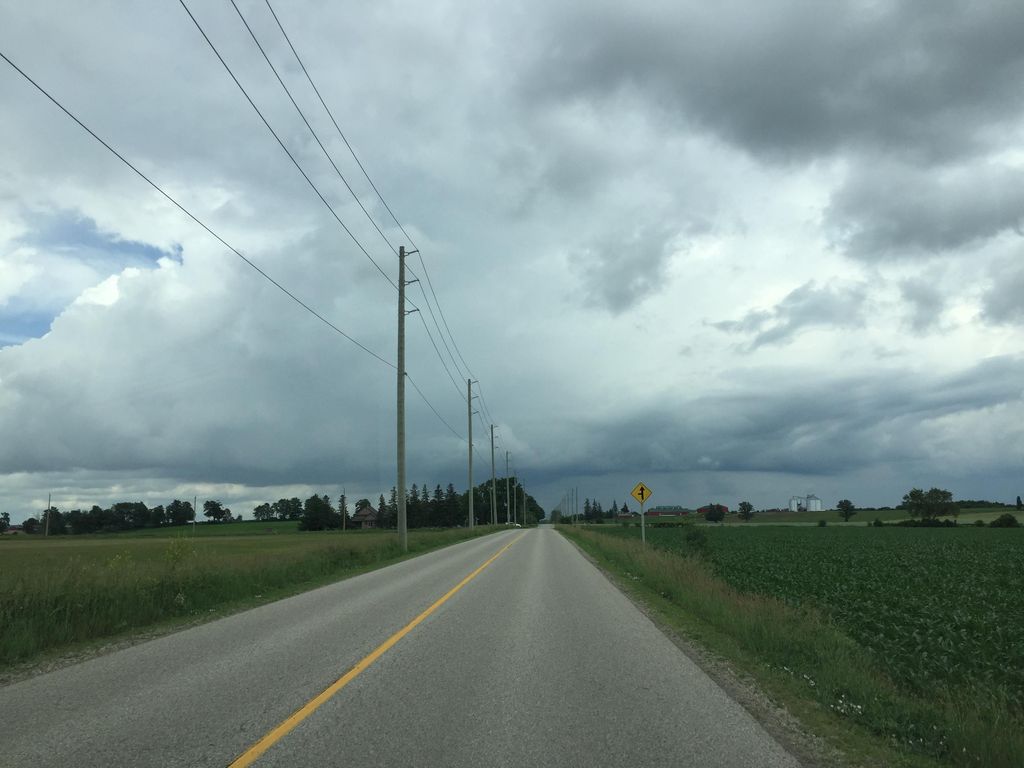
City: kitchener-waterloo